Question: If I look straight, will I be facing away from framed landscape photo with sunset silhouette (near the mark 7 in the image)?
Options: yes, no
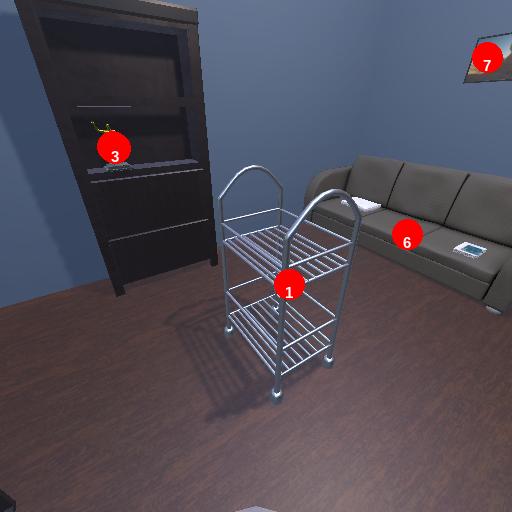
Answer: yes